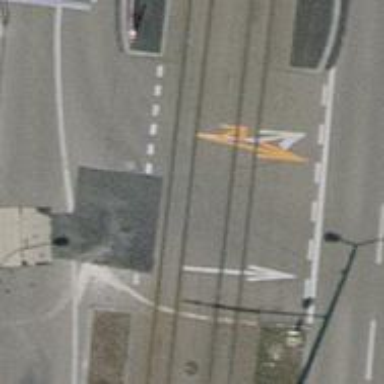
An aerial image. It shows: Railway crossing with traffic signals.